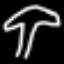
Label: mushroom